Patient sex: M
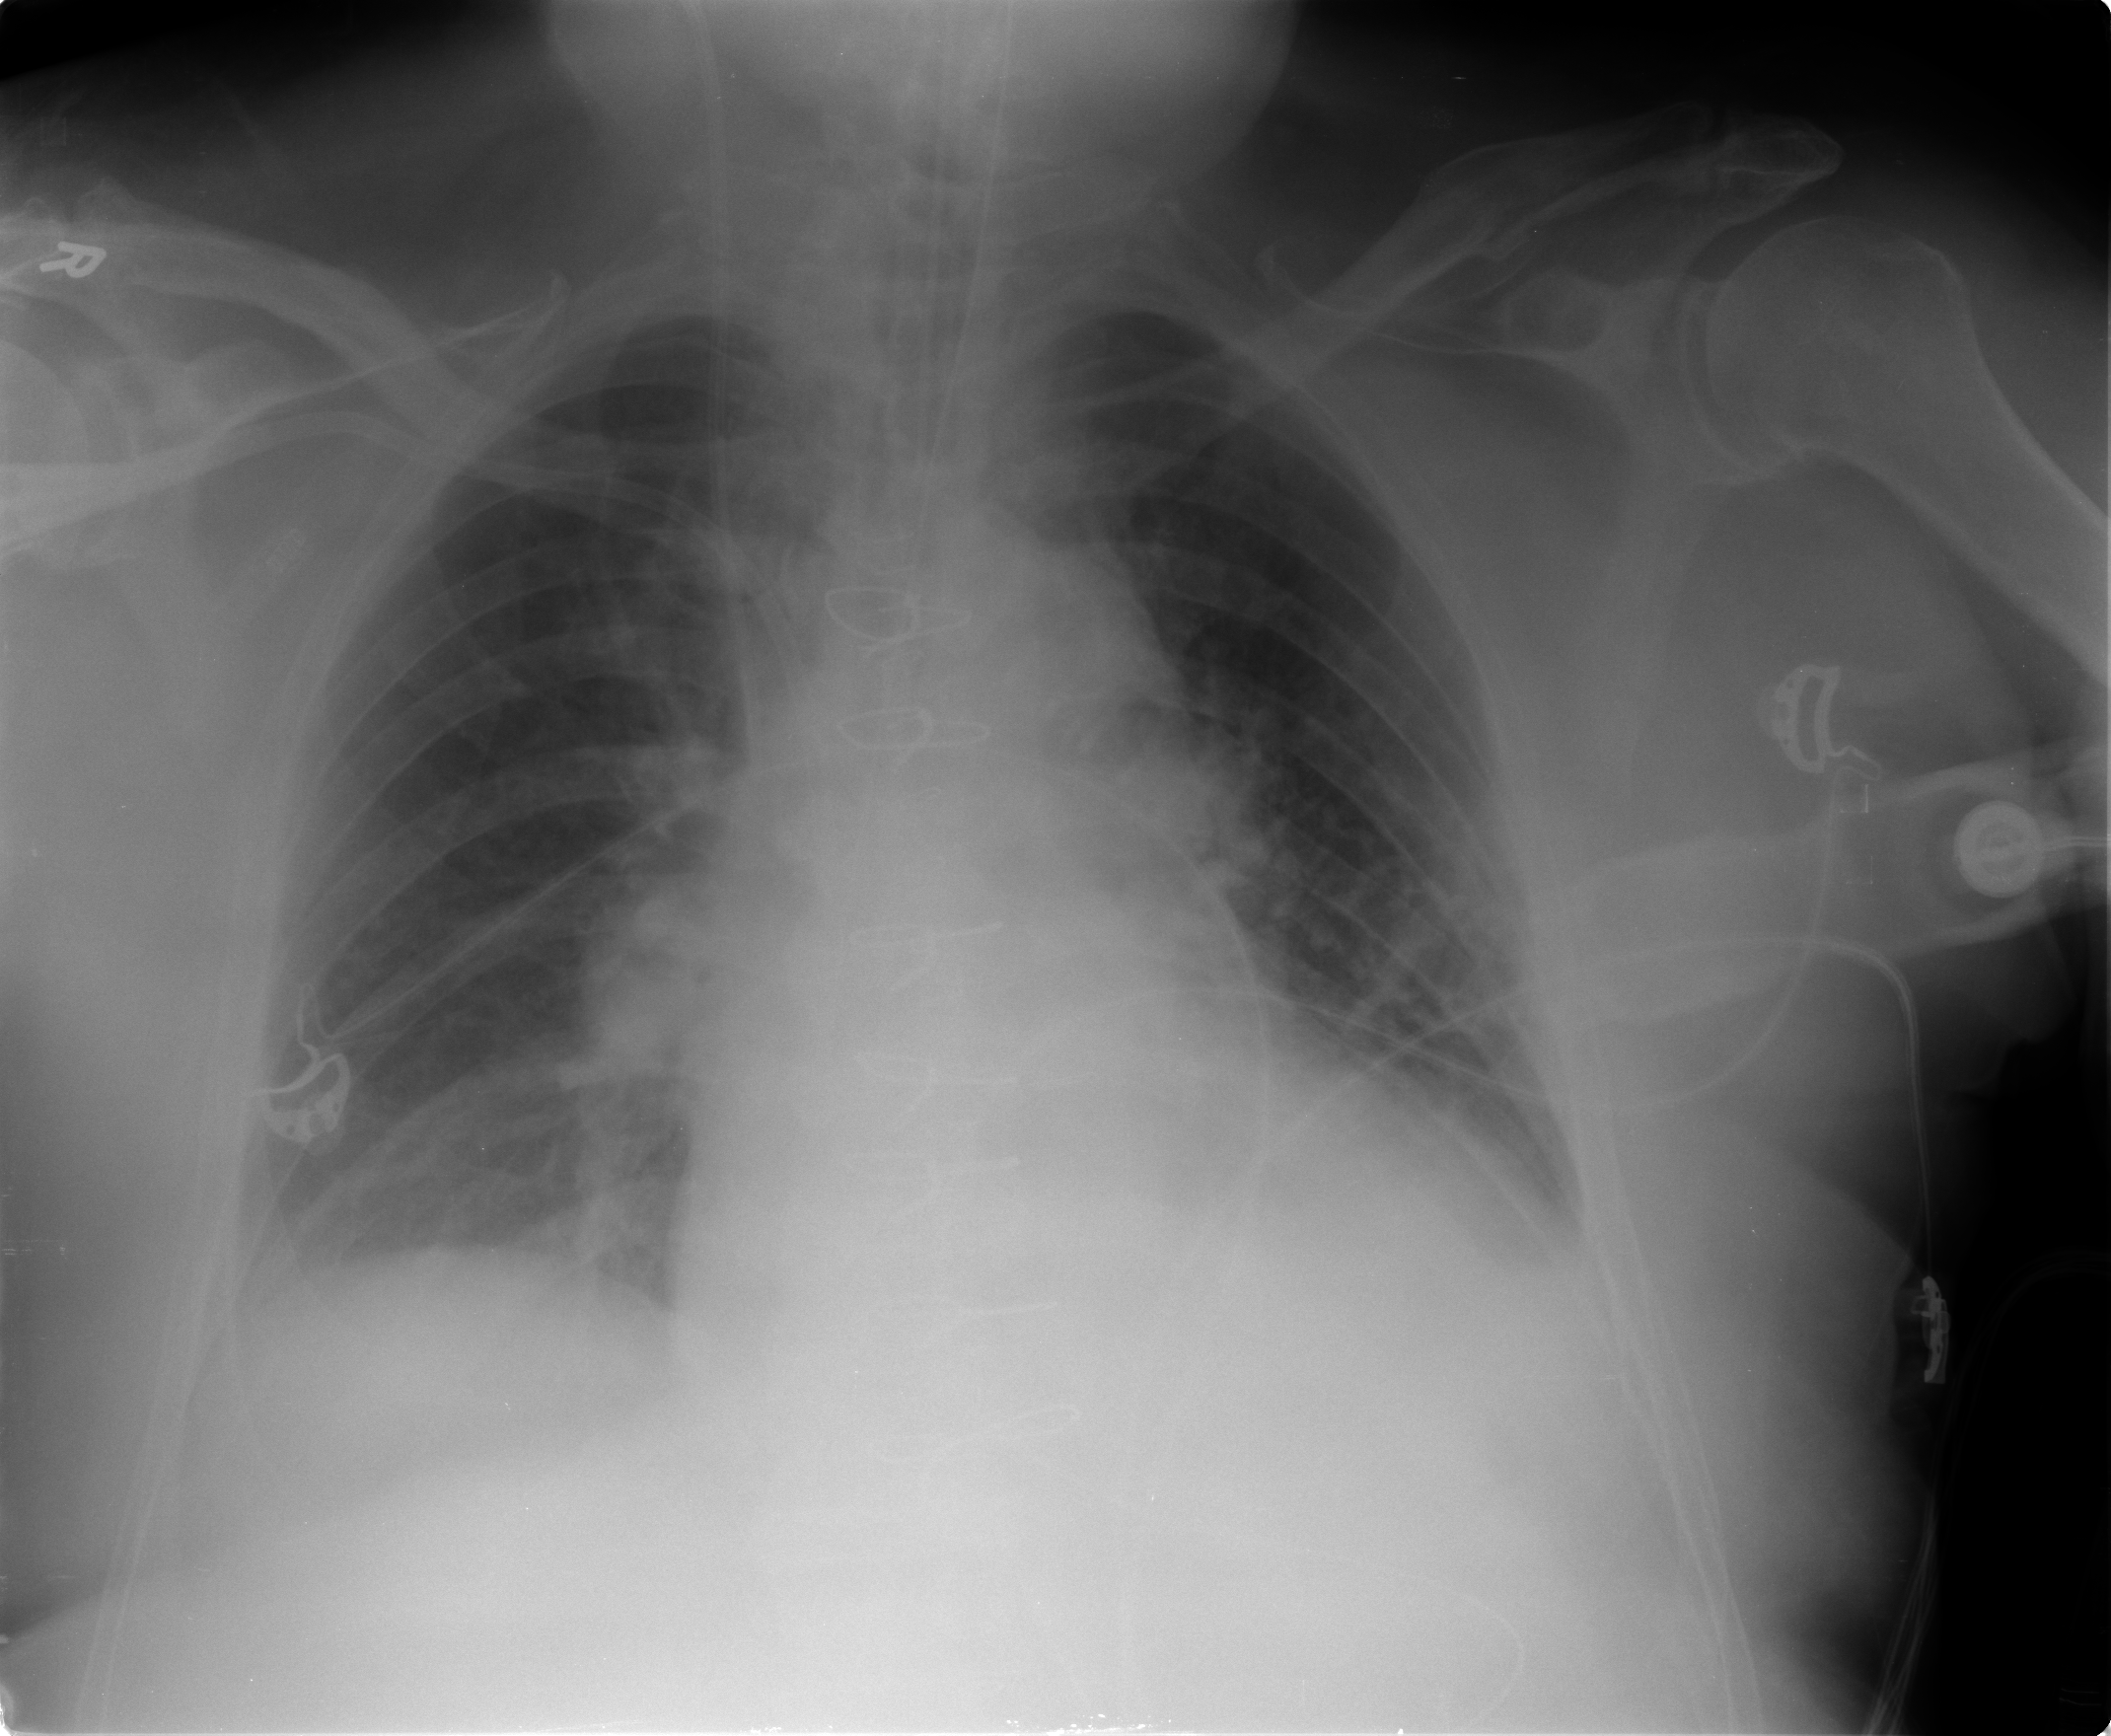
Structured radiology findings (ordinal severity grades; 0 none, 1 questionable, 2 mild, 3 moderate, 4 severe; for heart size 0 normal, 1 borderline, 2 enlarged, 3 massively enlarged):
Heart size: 2
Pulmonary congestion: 2
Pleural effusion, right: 2
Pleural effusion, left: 2
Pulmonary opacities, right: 0
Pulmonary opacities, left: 2
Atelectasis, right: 2
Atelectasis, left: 2